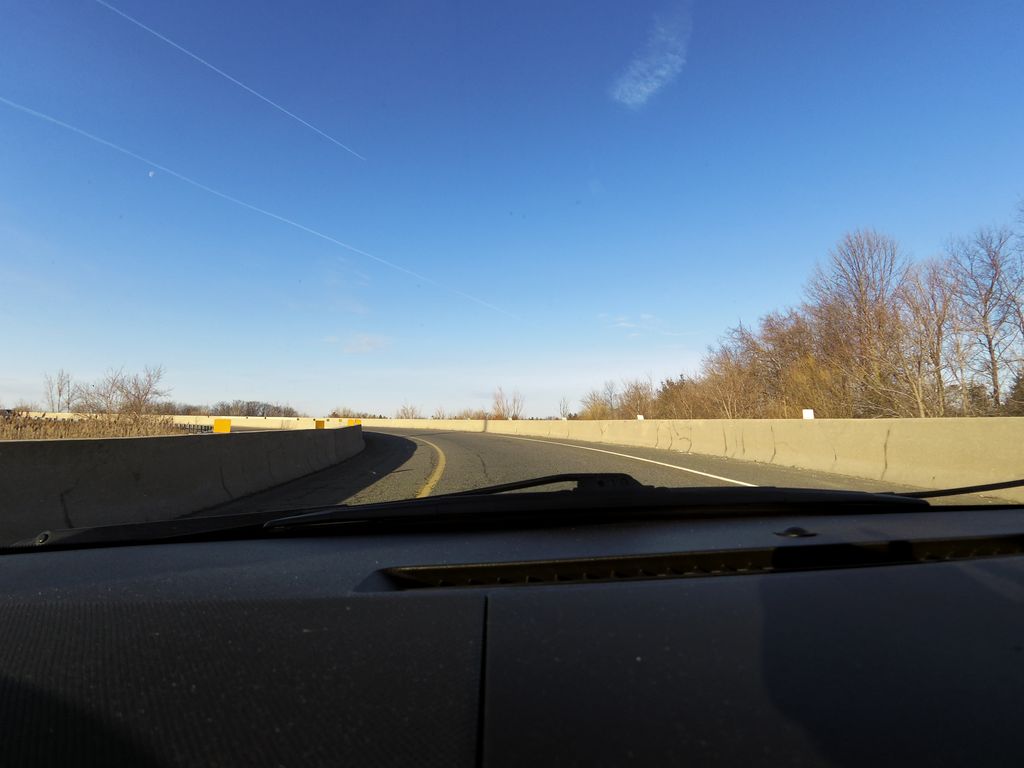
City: hamilton